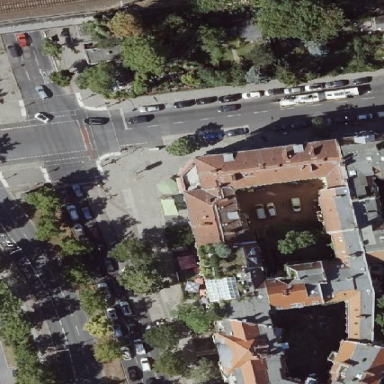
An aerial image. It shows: Hipped roof apartment building.